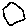
Label: hexagon